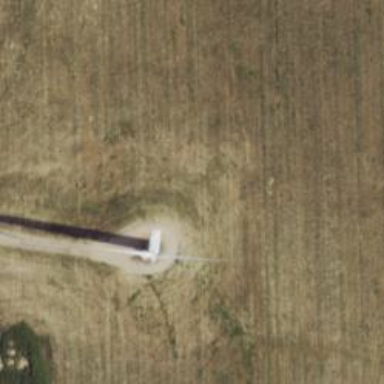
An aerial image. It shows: Wind turbine generator that utilizes wind as its source for generating electricity. It is of the horizontal axis type.